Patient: sex F, age 59
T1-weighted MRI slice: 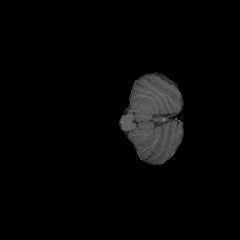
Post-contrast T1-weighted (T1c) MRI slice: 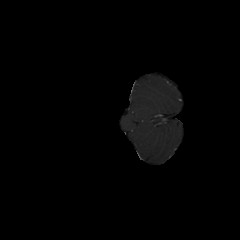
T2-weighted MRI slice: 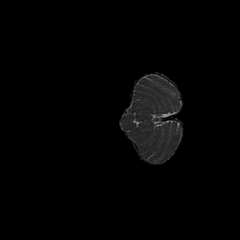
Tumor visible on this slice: no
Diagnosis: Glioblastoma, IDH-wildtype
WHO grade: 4